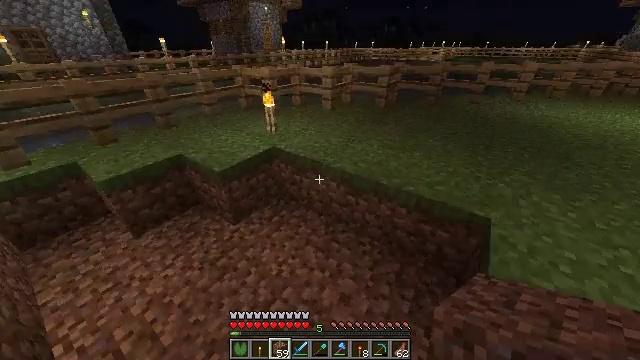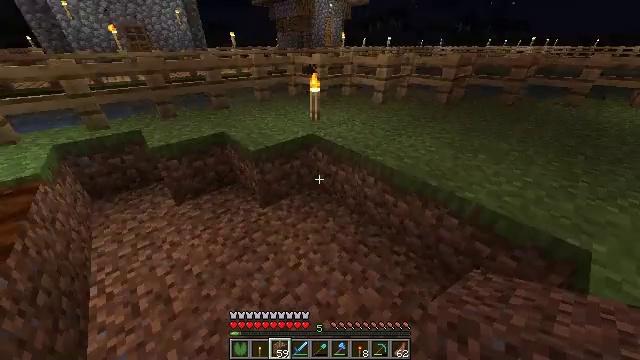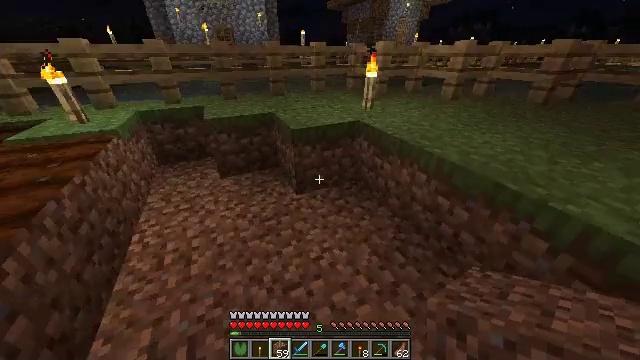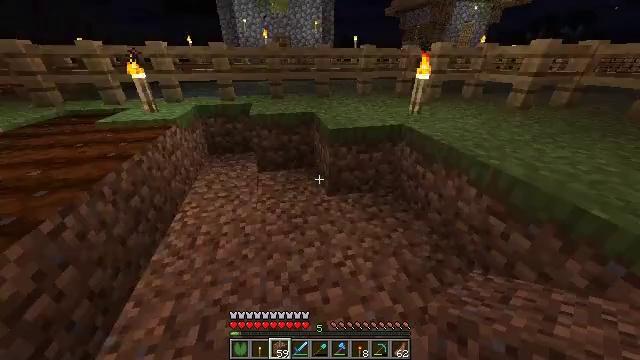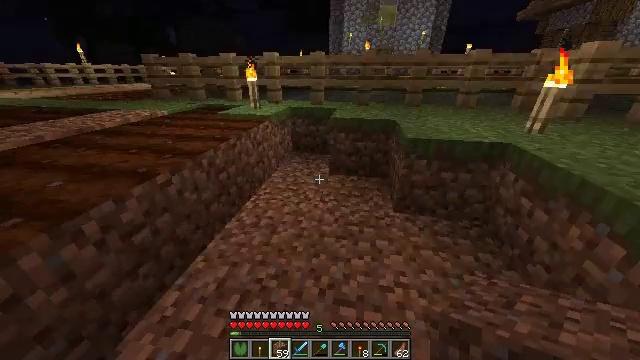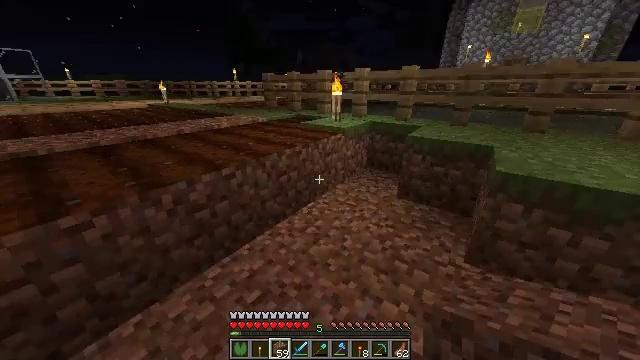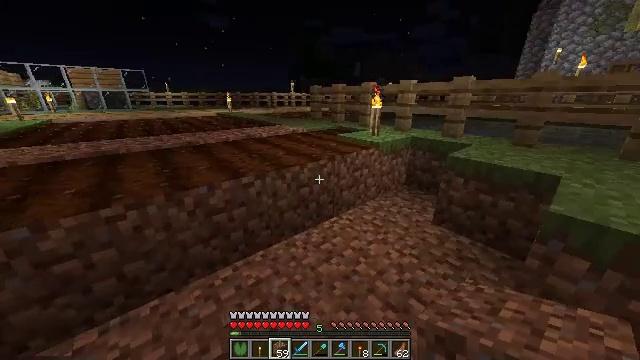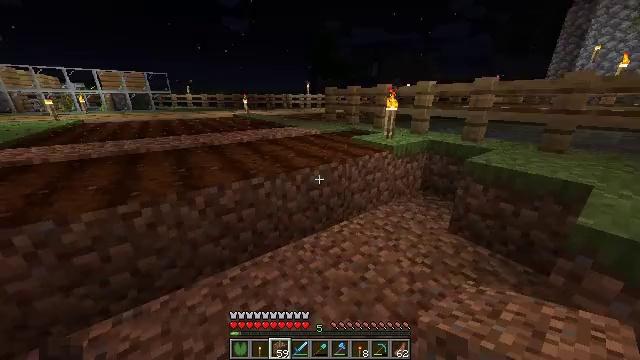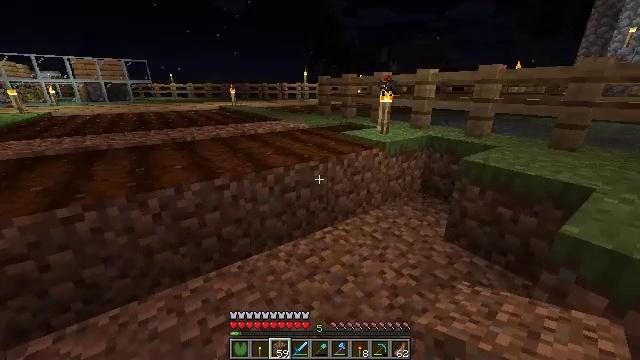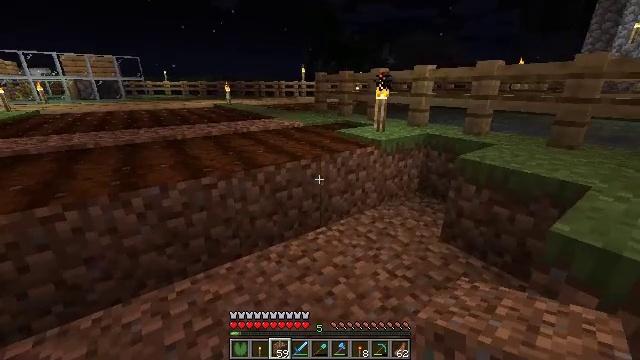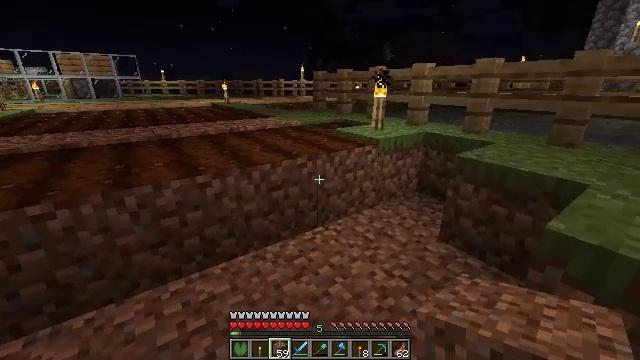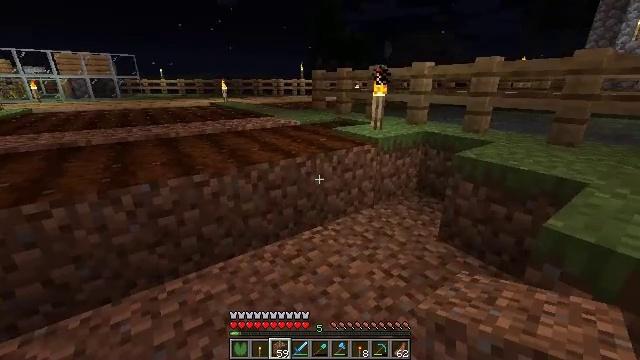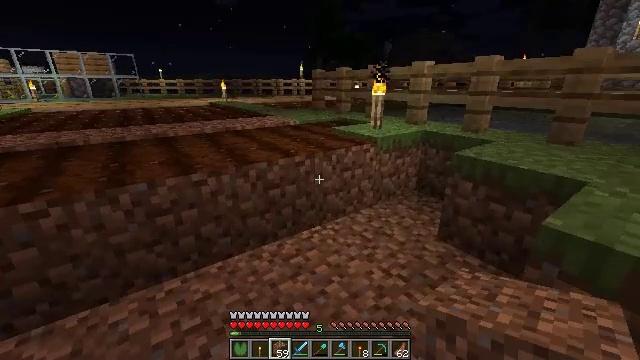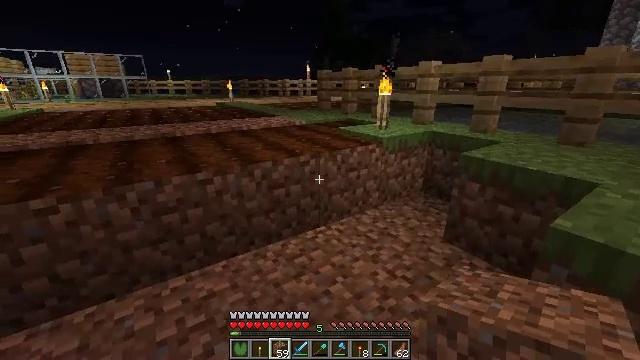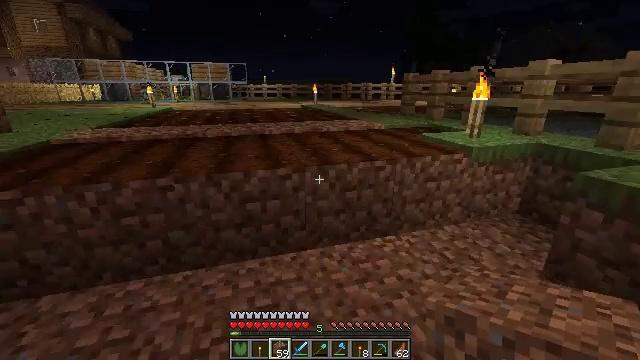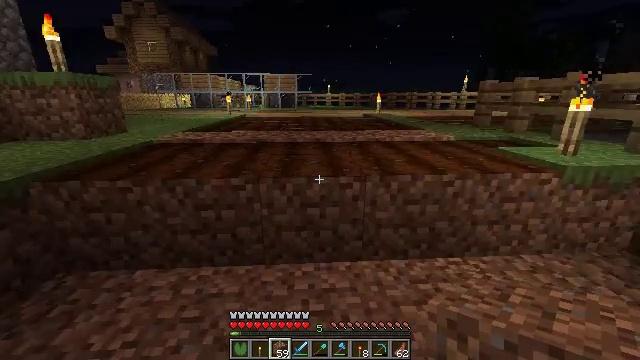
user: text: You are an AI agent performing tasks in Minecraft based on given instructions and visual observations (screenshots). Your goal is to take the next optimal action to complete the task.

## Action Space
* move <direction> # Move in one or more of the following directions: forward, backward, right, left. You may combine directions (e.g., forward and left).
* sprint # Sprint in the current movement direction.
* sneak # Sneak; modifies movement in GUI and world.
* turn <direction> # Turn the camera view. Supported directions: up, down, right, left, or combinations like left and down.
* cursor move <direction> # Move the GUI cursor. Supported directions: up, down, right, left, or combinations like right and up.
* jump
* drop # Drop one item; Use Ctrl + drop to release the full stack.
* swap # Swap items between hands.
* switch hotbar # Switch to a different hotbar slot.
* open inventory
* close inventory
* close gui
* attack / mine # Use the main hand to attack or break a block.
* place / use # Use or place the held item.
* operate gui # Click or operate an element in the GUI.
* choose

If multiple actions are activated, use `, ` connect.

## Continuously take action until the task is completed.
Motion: motion action
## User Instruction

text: Mine the farmland block.
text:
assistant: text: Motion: move forward and move right, turn left
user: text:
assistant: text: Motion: move forward and move right, turn left and up
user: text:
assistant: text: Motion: move forward and move right, turn left and up
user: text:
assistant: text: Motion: move forward and move right, turn left and up
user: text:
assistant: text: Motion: move forward and move right, turn left and up
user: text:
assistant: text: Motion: move right, turn left and up
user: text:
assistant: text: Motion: move right, turn left
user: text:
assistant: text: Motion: no_op
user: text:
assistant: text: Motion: no_op
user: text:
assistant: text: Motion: no_op
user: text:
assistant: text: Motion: no_op
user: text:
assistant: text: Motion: no_op
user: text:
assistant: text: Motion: turn left
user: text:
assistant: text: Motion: turn left
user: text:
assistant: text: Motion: move left, turn left and up
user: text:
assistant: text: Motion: move left, turn left
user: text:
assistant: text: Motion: move left, turn left
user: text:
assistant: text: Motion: move left, turn left
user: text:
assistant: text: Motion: move left
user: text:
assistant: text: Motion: turn left
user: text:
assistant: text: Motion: turn left
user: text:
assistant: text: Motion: turn left
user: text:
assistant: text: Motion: turn left
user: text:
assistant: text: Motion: turn left
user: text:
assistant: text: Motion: no_op
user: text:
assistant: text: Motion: no_op
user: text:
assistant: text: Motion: no_op
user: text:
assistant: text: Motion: no_op
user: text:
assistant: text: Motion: no_op
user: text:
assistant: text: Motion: no_op